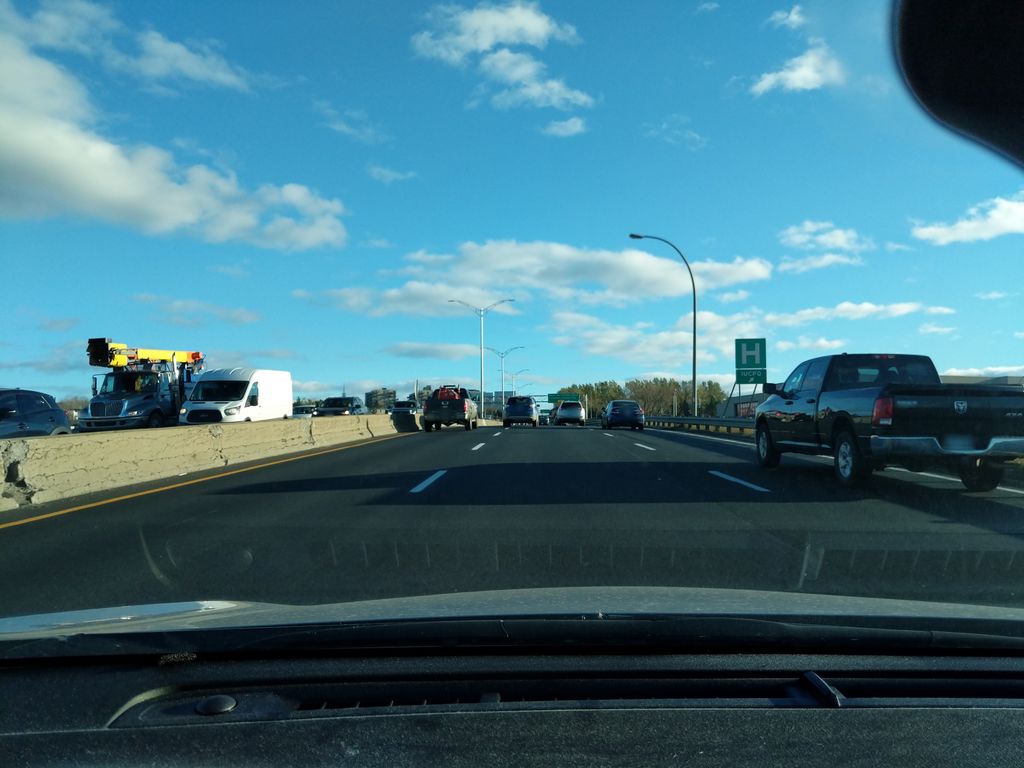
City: quebec_city